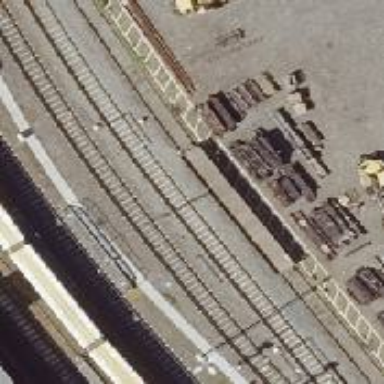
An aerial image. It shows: Yard meant for services.